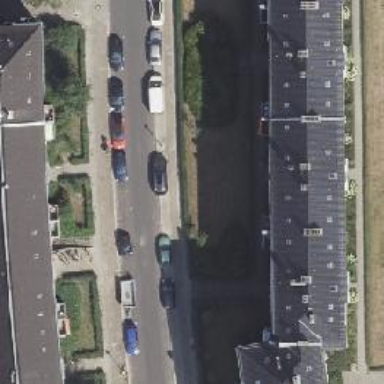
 cars park parallel with half on the kerb."